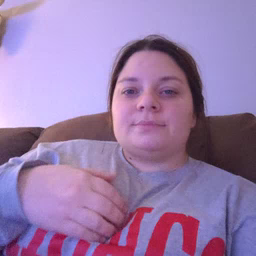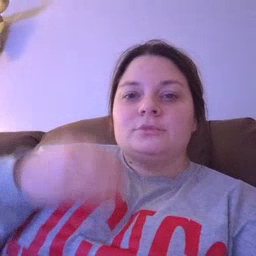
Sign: store